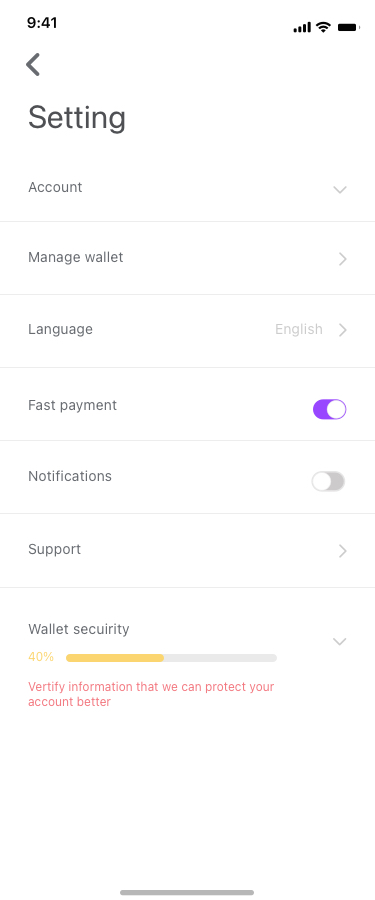
Text in this UI design:
Account
Manage wallet
Support
Language
English
Fast payment
Notifications
Wallet secuirity
Setting
40%
Vertify information that we can protect your account better